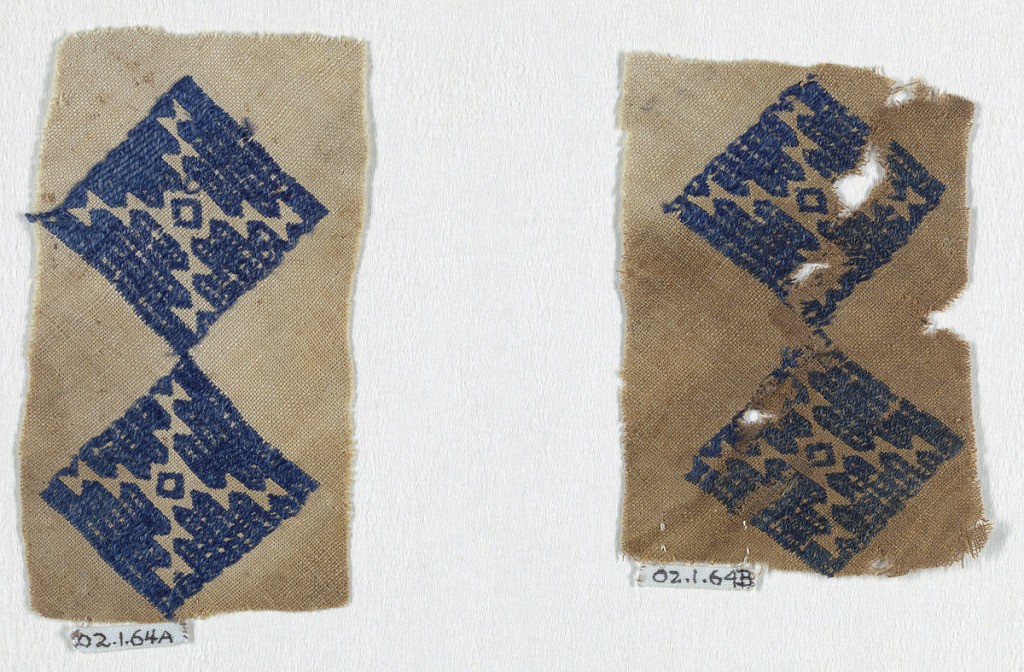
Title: Fragment
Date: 10th–14th century
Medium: silk on linen Technique: plain weave with supplementary weft patterning (brocaded)
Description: Two squares broceded in a geometric pattern in blue silk. fragment has been cut on the bias.